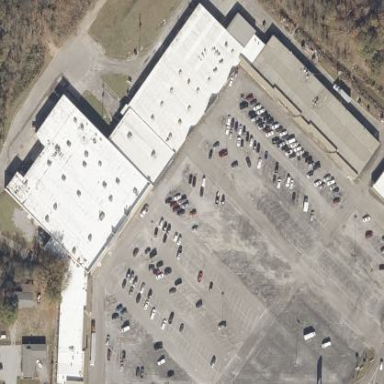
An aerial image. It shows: Retail building.